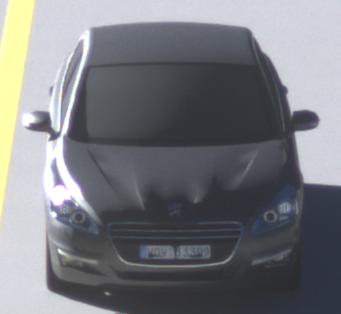
Make: Peugeot
Model: 508 120 VTi
Detailed model: 508 (I) Limousine
Model produced from: 2011/03
Model produced until: 2014/05
Doors: 4
Color: gray
Road condition: dry road
Daytime: morning or afternoon
Contrast: high contrast